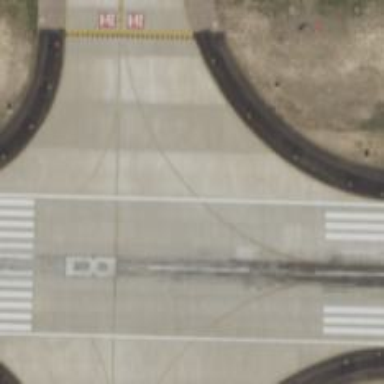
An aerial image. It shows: View of taxiway at the airport.